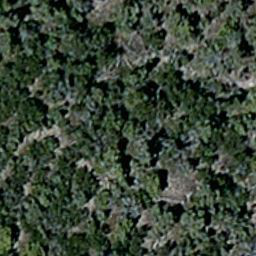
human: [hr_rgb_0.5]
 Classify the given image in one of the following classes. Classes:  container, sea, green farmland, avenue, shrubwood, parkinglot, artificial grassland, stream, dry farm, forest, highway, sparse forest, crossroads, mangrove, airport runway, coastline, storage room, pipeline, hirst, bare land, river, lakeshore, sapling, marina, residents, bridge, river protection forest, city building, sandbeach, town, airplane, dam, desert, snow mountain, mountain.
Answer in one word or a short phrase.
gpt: sparse forest